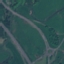
Land use / land cover: Highway